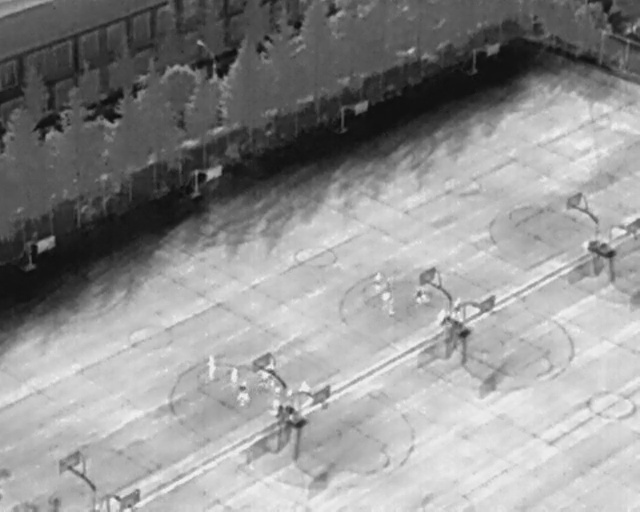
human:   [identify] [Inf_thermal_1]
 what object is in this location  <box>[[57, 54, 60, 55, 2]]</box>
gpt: <ref>1 small person at the center</ref>

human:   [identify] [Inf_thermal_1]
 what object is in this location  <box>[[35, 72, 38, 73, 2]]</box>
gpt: <ref>1 small person at the bottom</ref>